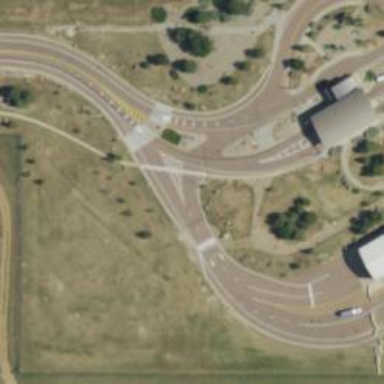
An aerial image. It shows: Uncontrolled zebra crossing on the road.